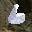
Label: 6